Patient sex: M
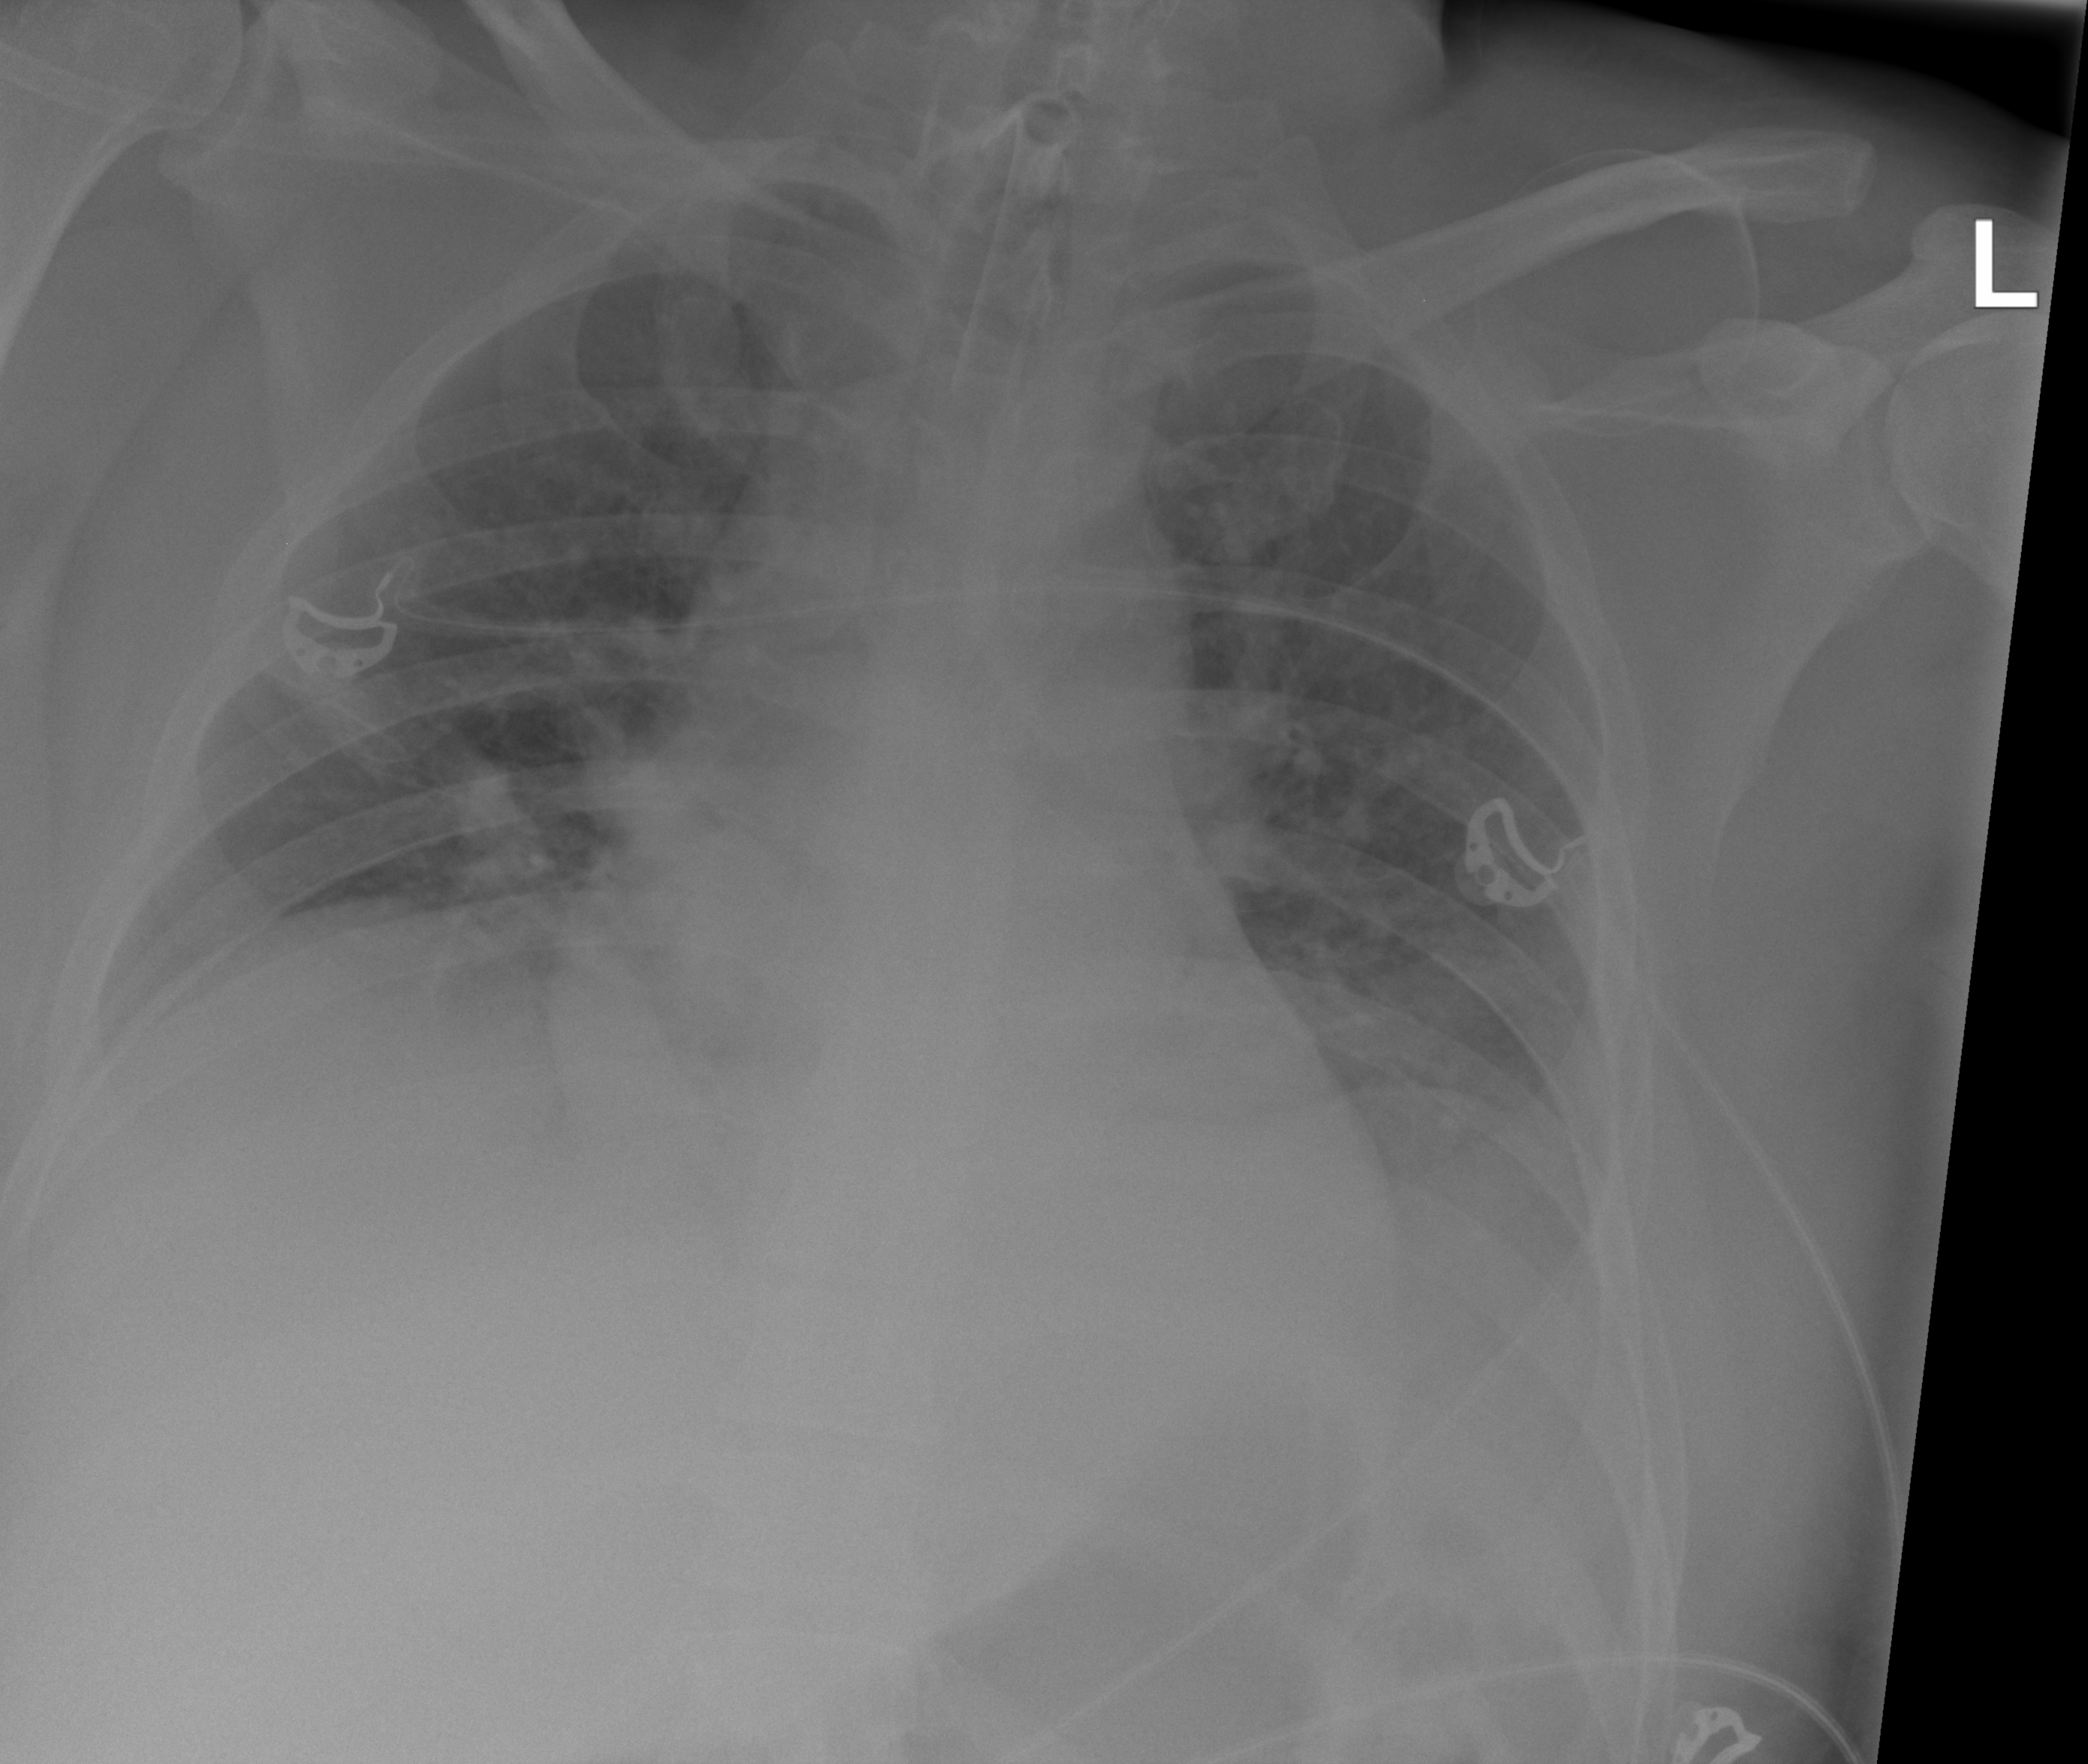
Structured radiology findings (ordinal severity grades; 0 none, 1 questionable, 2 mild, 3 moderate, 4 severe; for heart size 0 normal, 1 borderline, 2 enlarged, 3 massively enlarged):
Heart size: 0
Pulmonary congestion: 2
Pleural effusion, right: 1
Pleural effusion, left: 2
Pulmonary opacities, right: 1
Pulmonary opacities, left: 1
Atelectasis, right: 2
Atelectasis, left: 2